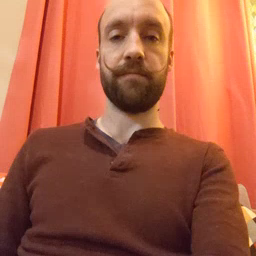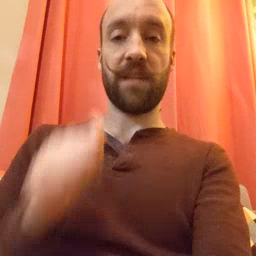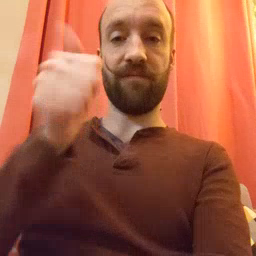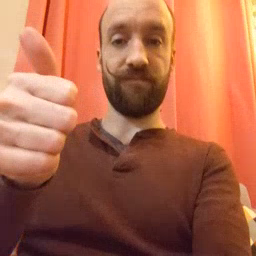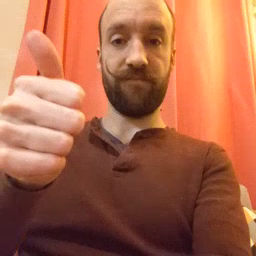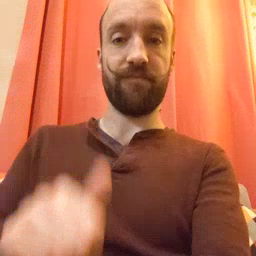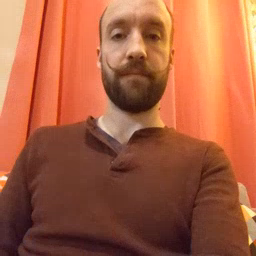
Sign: yourself